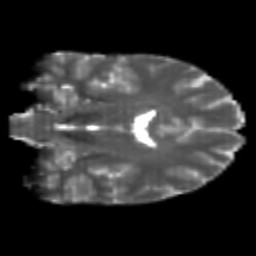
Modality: T2w
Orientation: coronal
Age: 20
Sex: male
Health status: healthy
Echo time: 0.074 s